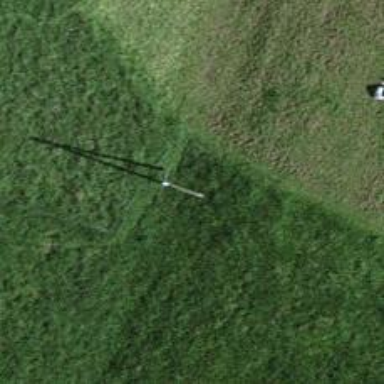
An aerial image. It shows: Minor power line.